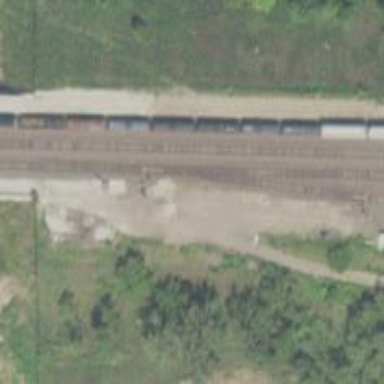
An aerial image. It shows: Railway yard used for servicing trains.